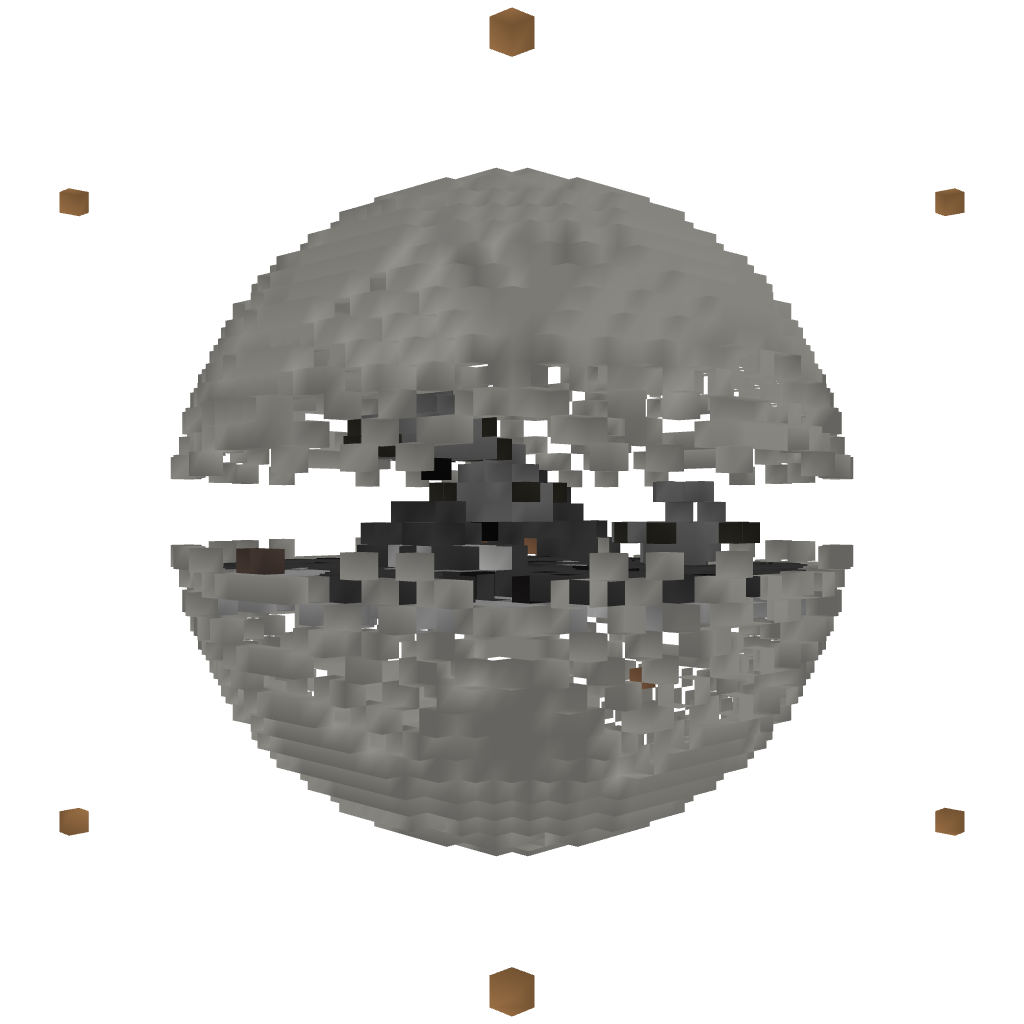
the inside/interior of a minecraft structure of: PVP Meadow